Field crop: maize
Growth stage: 1
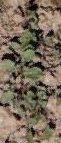
Species: convolvulus